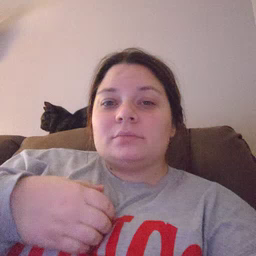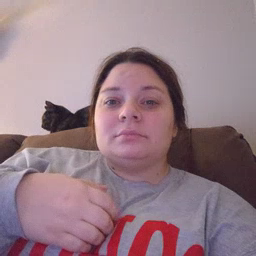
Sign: scissors